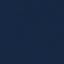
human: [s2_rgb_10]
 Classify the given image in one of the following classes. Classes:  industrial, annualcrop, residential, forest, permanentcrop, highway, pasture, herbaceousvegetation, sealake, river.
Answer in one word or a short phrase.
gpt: SeaLake